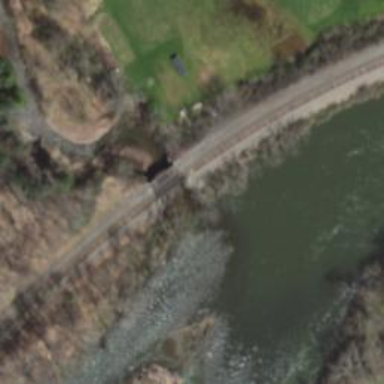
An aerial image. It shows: Bridge over railway line.